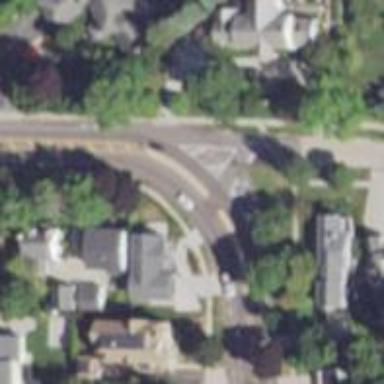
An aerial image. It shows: Residential road with separate sidewalk.